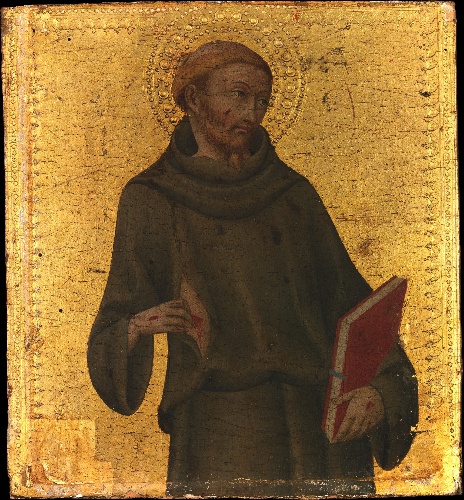
Title: Saint Francis
Artist: Sano di Pietro (Ansano di Pietro di Mencio)
Artist bio: Italian, Siena 1405–1481 Siena
Date: 1450s
Object type: Painting
Classification: Paintings
Medium: Tempera on wood, gold ground
Dimensions: Overall: 9 1/2 × 8 3/4 in. (24.1 × 22.2 cm)
Department: Robert Lehman Collection
Credit line: Robert Lehman Collection, 1975
Accession year: 1975
Repository: Metropolitan Museum of Art, New York, NY
Tags: Books|Saint Francis